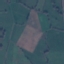
Land use / land cover class: Pasture